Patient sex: M
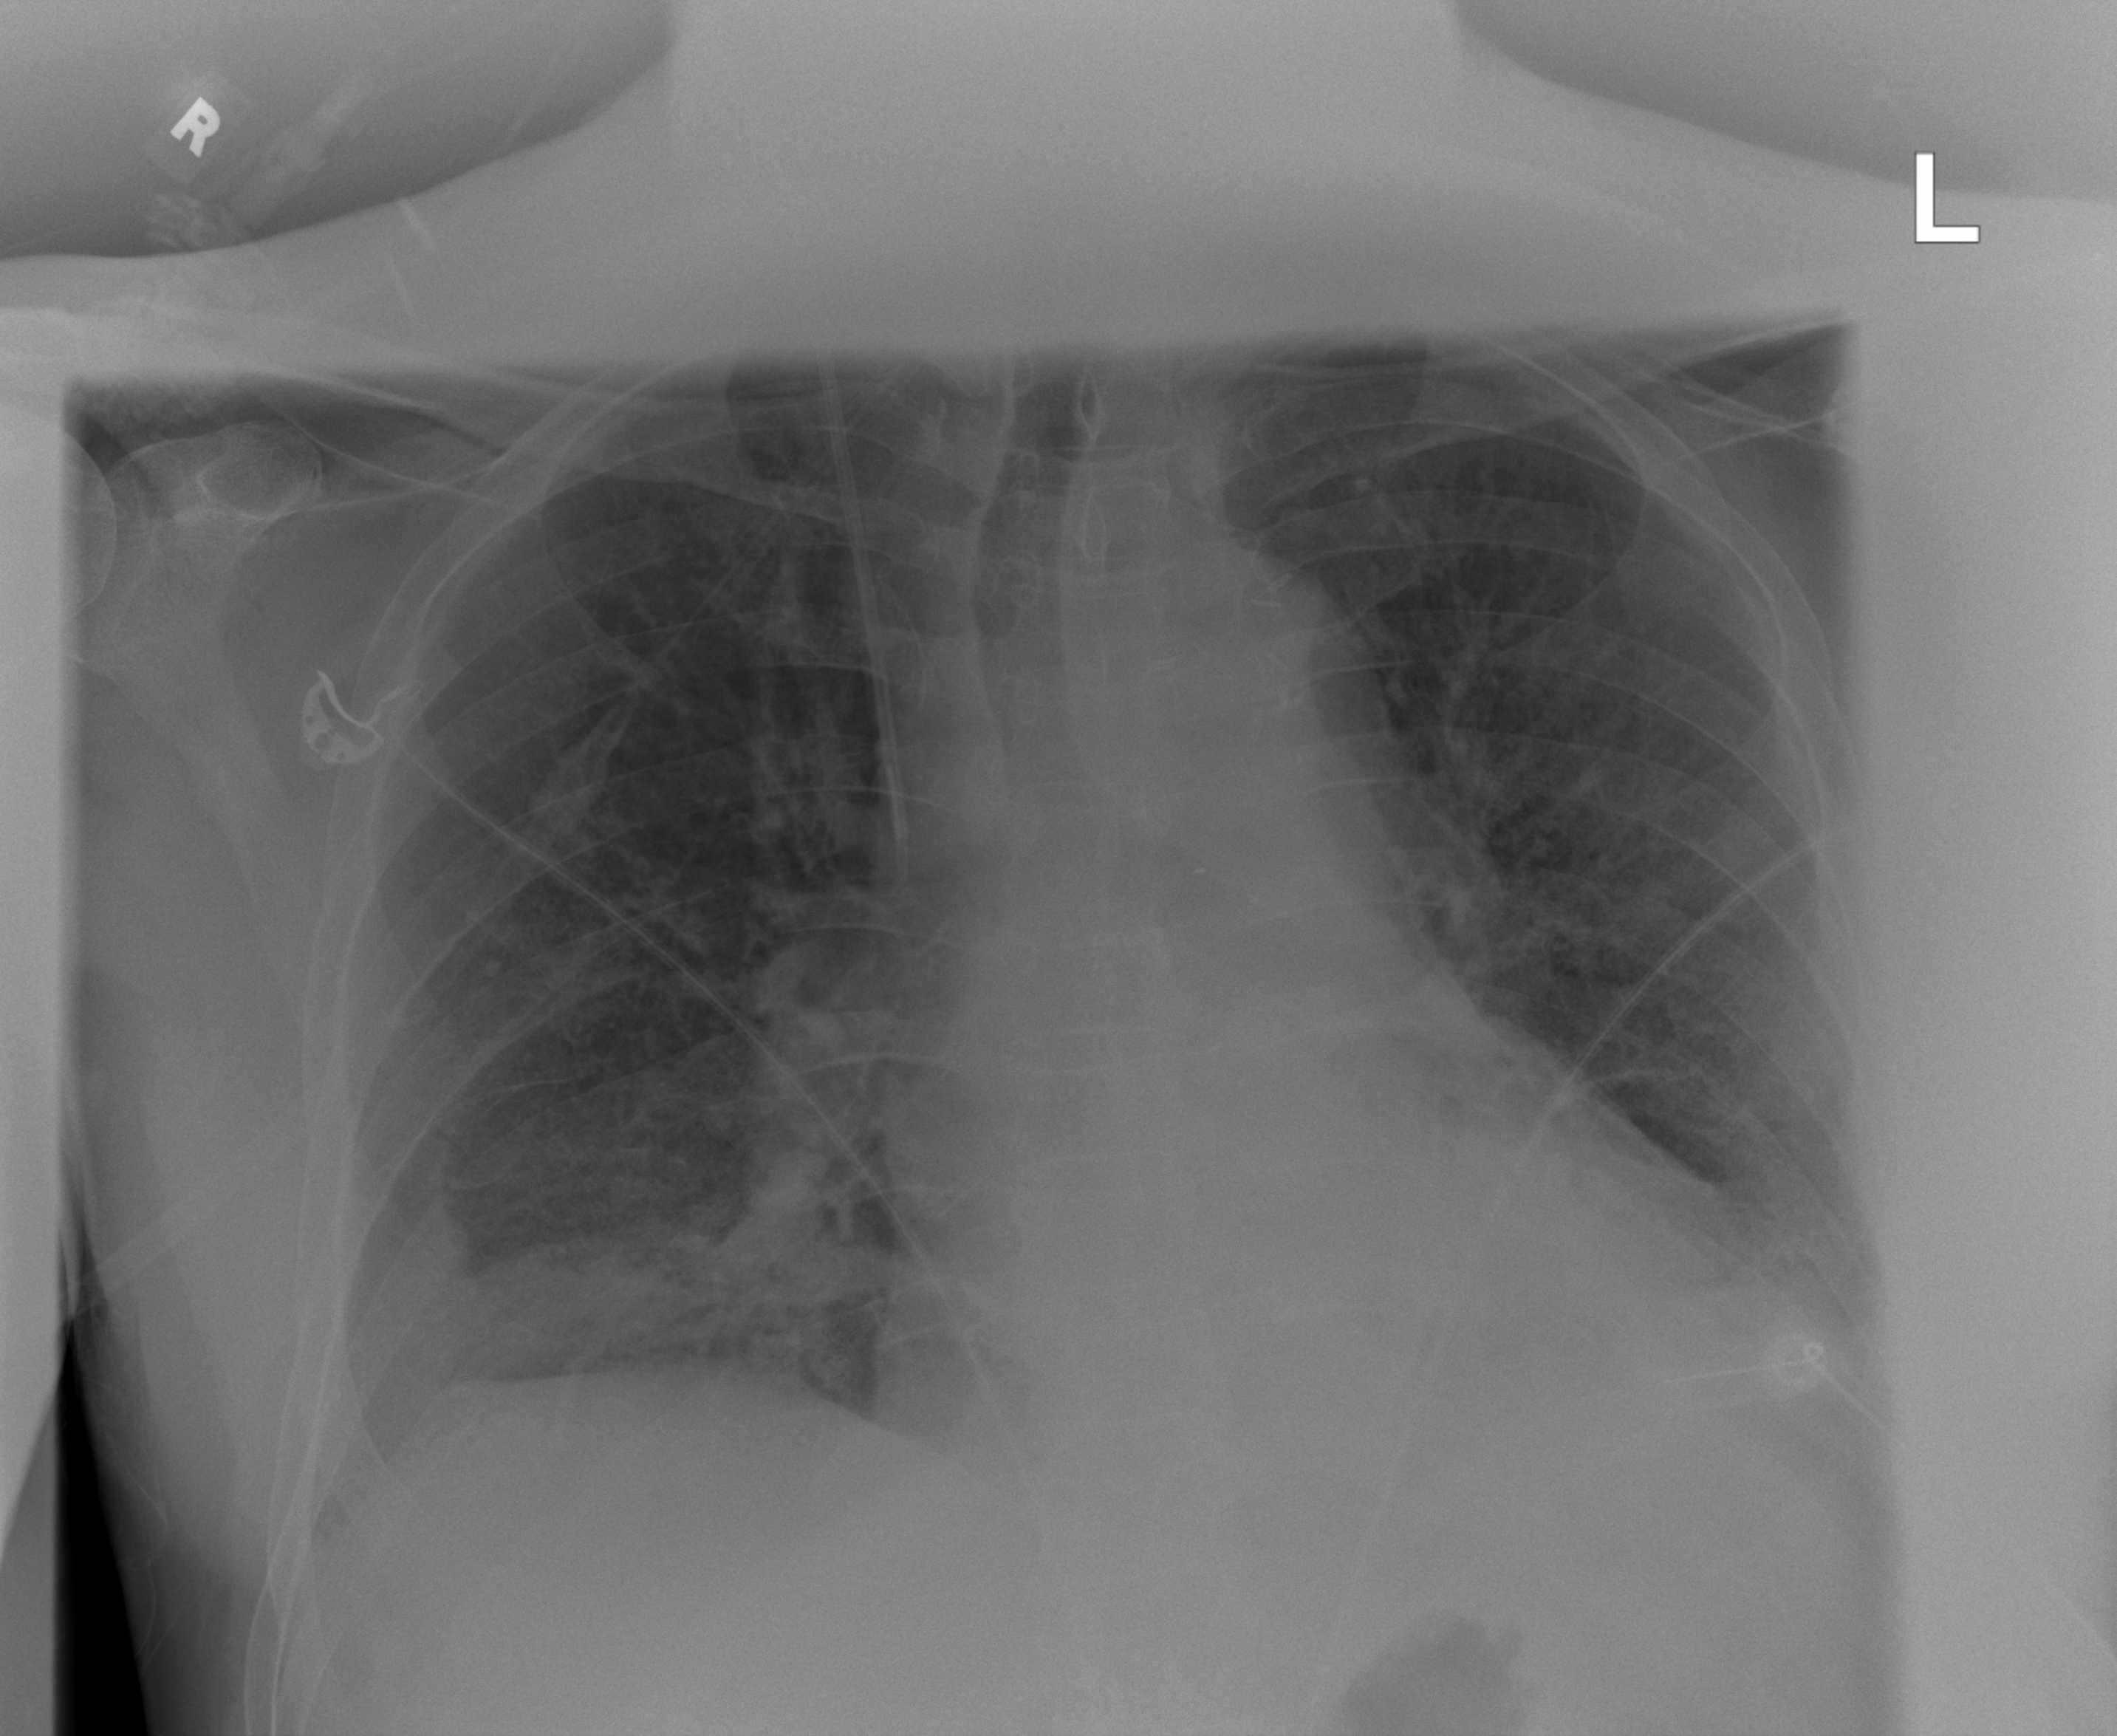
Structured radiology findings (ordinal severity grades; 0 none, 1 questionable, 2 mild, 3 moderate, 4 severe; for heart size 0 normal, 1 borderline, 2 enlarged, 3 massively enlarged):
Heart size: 1
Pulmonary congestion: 0
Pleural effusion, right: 2
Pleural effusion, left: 2
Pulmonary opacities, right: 0
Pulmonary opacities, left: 0
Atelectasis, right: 2
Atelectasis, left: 2